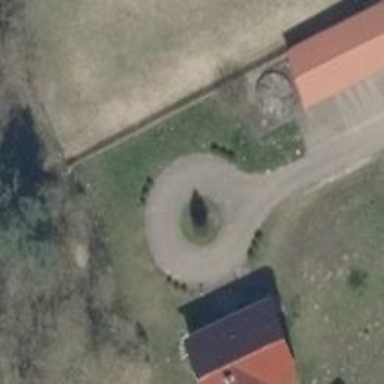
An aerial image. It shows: Turning circle on the road.